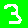
Digit: 3